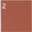
Piece: xx